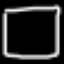
Label: square